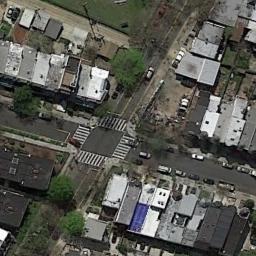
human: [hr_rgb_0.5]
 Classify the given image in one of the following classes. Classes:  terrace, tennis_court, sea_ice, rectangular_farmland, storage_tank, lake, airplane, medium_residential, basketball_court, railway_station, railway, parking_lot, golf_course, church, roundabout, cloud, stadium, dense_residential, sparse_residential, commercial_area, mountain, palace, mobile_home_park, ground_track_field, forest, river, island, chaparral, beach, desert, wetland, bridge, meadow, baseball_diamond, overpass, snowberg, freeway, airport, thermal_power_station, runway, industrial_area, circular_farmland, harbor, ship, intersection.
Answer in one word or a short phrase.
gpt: intersection